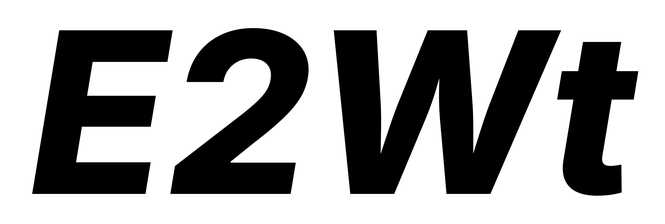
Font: Inter-Italic_ExtraBold_Italic